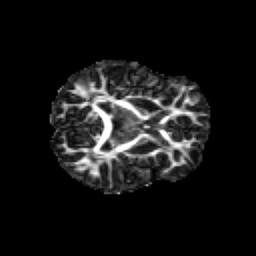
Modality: FA
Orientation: axial
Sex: female
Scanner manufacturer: siemens
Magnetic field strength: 3 T
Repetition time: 5 s
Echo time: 0.071 s